Interaction volume radius: 10 \u00c5
Interaction volume height: 25 \u00c5
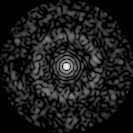
Disorder parameter: 0.8362